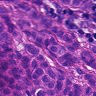
Metastatic tissue present: yes